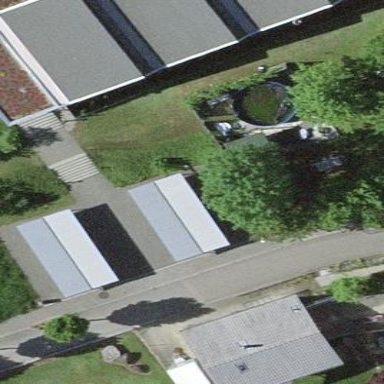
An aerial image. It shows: Bicycle parking area.